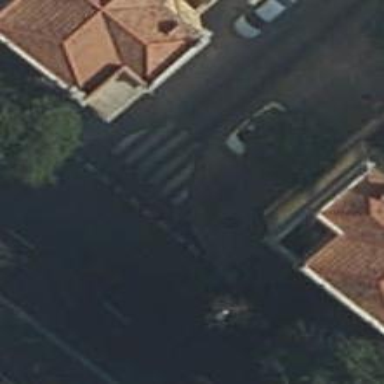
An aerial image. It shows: Uncontrolled crossing on the road.